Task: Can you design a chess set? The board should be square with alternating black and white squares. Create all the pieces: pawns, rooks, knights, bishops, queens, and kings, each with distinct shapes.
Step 4084:
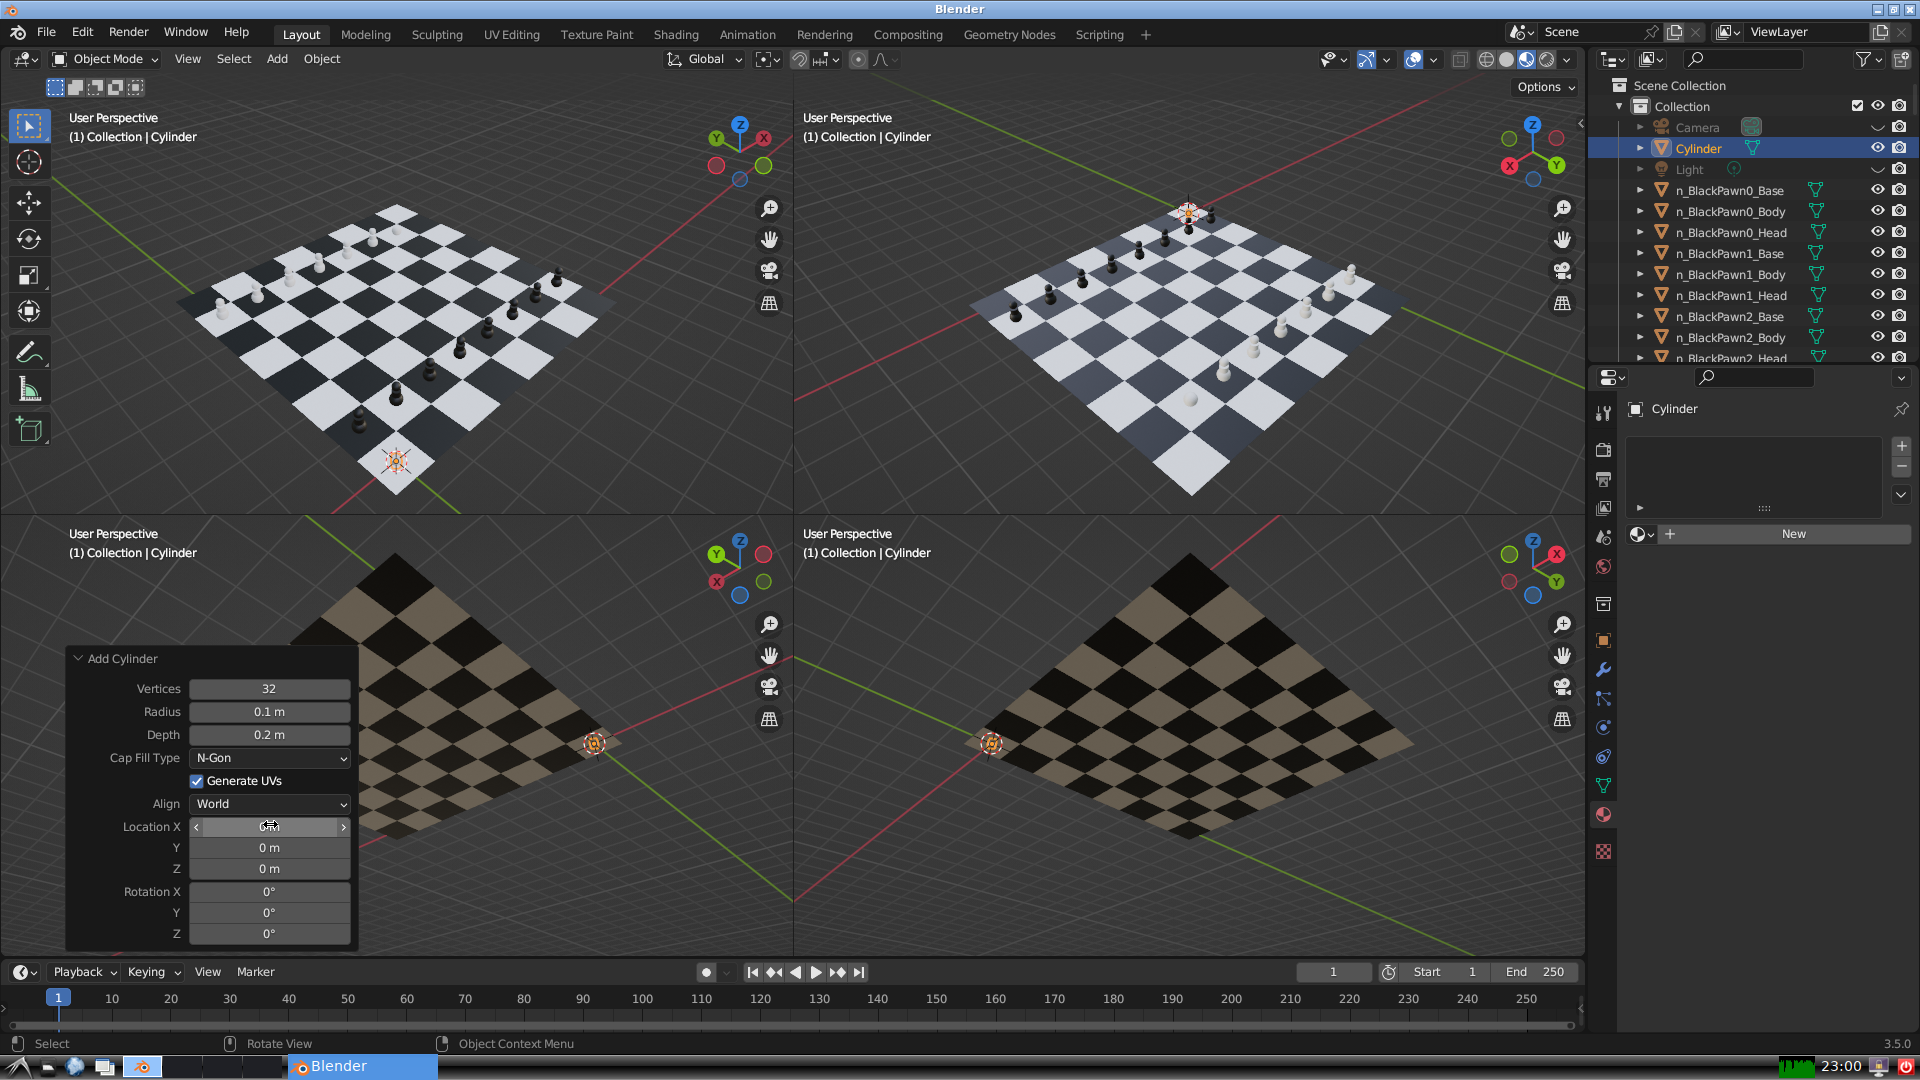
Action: click: no